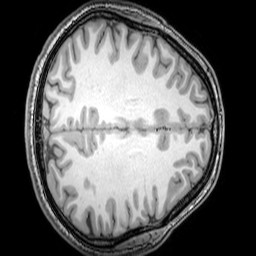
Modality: T1w
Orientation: axial
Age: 25
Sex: male
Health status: healthy
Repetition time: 0.081 s
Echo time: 0.037 s